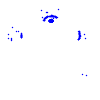
Particle: electron